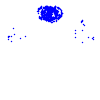
Particle: kaon